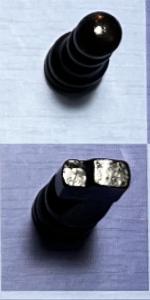
Label: Knight_Black